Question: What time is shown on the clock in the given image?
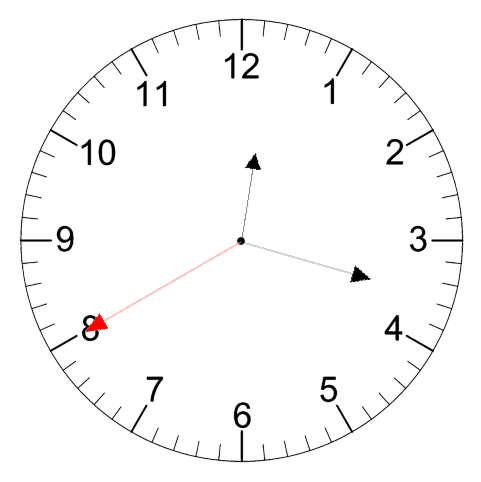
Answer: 12:17:40